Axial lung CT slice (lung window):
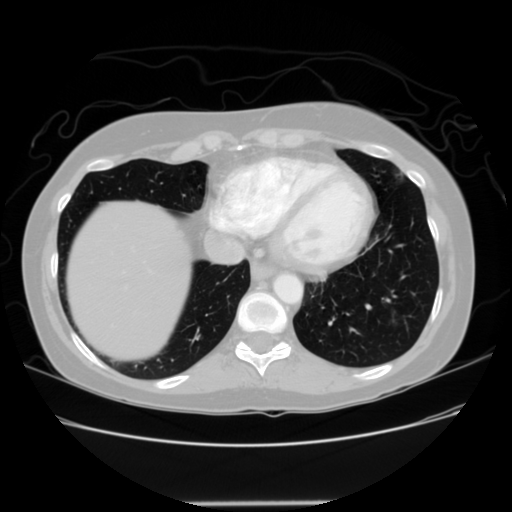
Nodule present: no